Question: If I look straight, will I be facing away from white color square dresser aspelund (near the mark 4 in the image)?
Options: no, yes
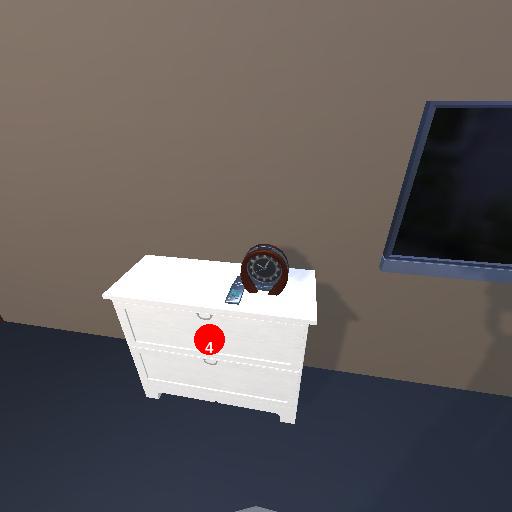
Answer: no